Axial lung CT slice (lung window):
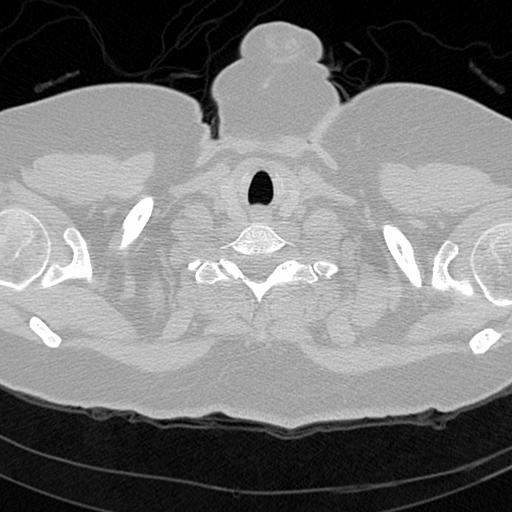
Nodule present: no